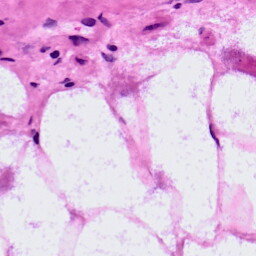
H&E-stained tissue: LymphNode